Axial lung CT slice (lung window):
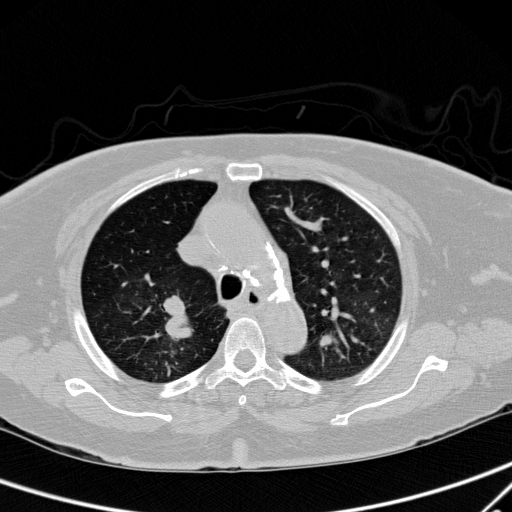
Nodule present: no